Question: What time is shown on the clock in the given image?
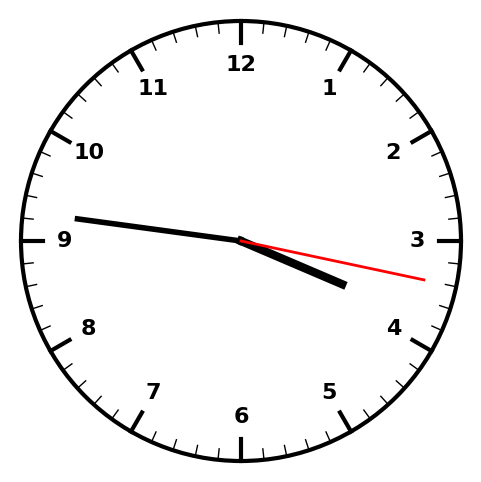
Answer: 03:46:17